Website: crate-barrel
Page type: customer-info-address
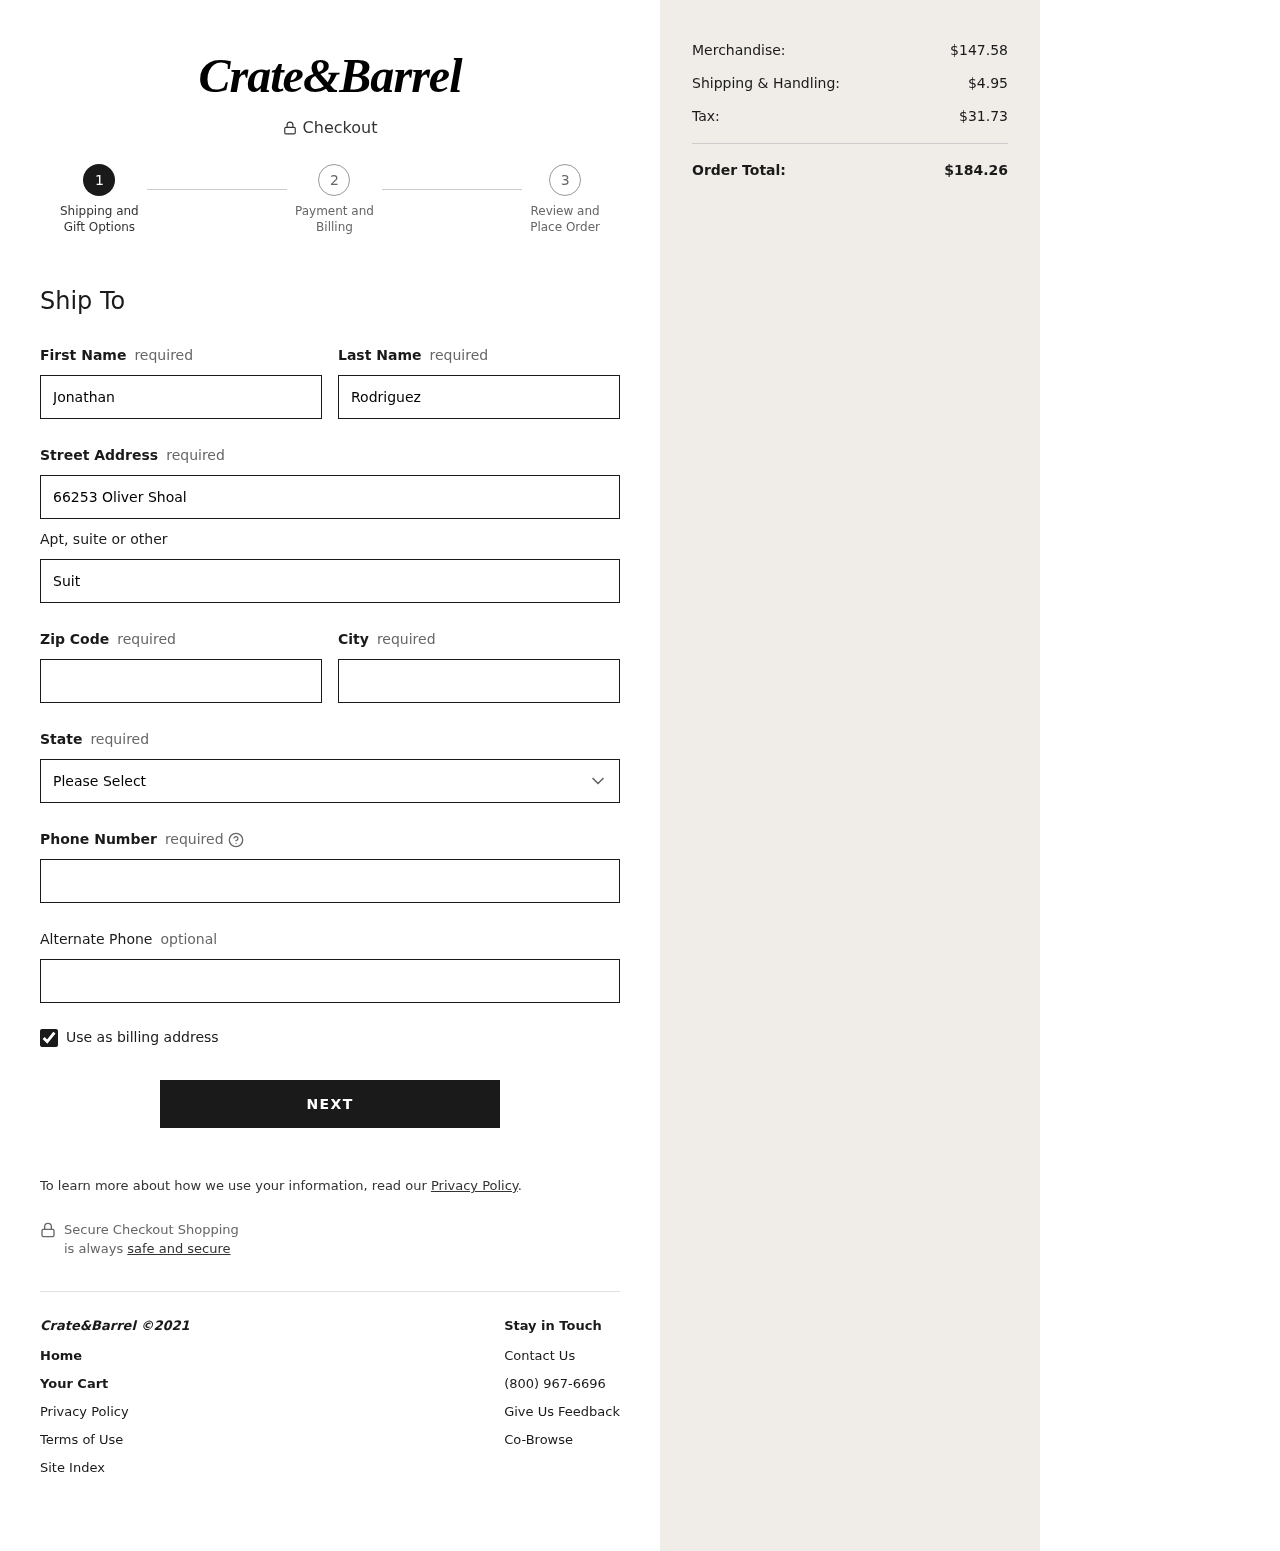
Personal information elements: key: PII_STATE
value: Wisconsin
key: PII_FIRSTNAME
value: Jonathan
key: PII_LASTNAME
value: Rodriguez
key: PII_STREET
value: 66253 Oliver Shoal
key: PII_STREET2
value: Suite 880
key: PII_POSTCODE
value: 50601
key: PII_CITY
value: West Melanieton
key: PII_PHONE
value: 5206885975
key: PII_PHONE_ALT
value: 6084610961
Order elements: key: ORDER_SUBTOTAL
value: $147.58
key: ORDER_SHIPPING_COST
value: $4.95
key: ORDER_TAX
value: $31.73
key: ORDER_TOTAL
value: $184.26